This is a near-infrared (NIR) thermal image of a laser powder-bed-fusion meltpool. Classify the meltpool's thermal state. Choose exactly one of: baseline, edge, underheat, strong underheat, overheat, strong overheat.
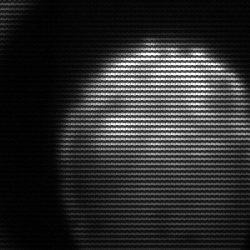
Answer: edge